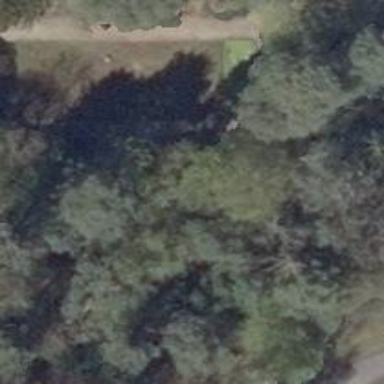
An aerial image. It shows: Tomb in historic cemetery.